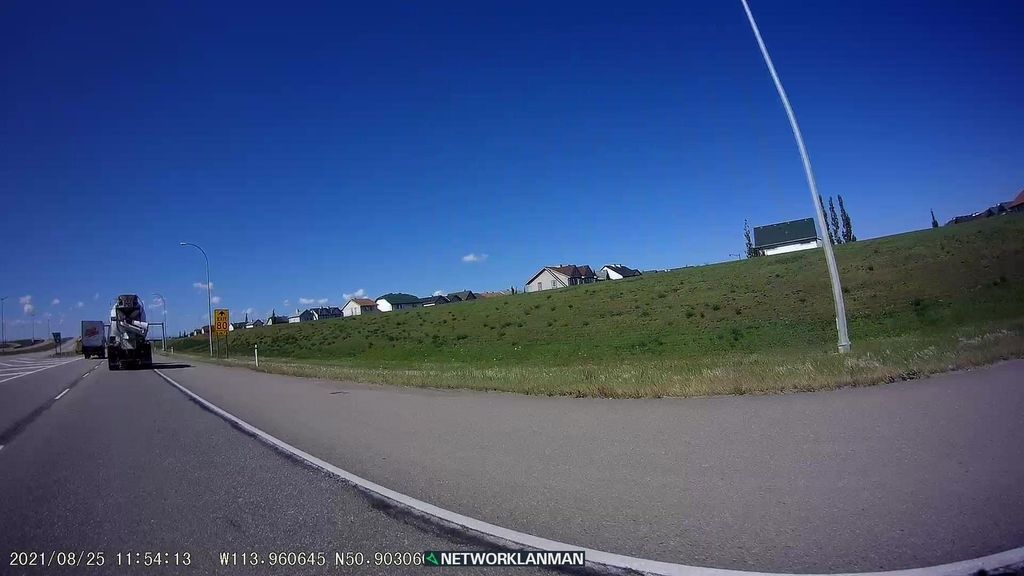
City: calgary